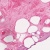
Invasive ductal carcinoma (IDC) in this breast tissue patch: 0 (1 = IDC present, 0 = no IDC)